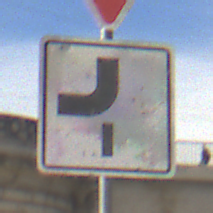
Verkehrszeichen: VerlaufVorfahrtsstrasse7
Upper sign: VorfahrtGewaehren
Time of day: MorningAfternoon
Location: Outdoor (Suburban)
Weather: PartlyCloudy
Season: NotSpecified
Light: Natural